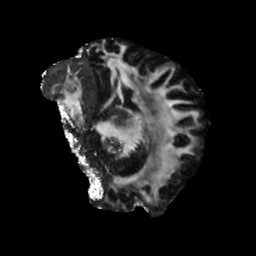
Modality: FA
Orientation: sagittal
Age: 23
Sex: female
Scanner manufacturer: siemens
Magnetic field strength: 6.98 T
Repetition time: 7.776 s
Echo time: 0.076 s